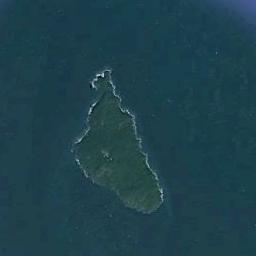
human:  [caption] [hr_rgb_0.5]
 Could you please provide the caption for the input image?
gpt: Many trees are on the island .

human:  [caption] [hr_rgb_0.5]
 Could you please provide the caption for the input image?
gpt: The shape of the island is very irregular .

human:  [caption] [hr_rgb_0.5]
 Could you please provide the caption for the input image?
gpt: The green island, Which is roughly triangular in shape, Is surrounded by blue sea water  There is a circle of white sand outside the island .

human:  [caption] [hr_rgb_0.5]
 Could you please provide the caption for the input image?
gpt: The island with dense vegetation is surrounded by deep blue waters .

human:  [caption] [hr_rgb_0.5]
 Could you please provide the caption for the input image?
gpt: The green island is surrounded by green water .